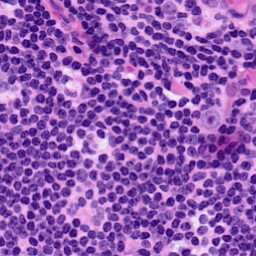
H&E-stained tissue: LymphNode